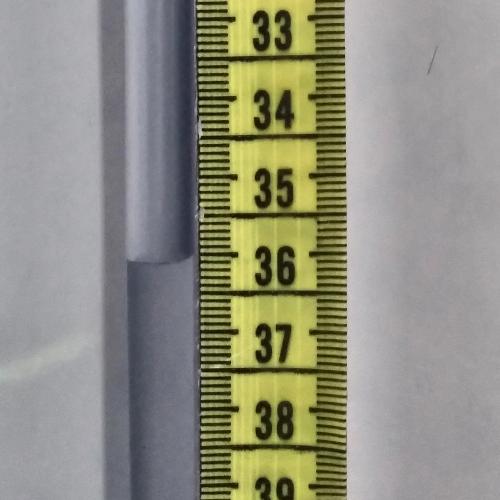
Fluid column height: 36.1 cm